Question: I have the following identity, that defines (implicitly) the number of partitions of positive integers (that is, the number of ways you can write the integer as the sum of ordered positive nonzero integers):

Some notes:
1. This is studied in the book Analytic Combinatorics by Flajolet and Sedjewick, and the image of the formula is taken from there, since stackoverflow doesn't support LaTeX.
2. sigma is the sum of the divisors of a number
I want to write a haskell program that computes a list with P coefficients.
The i-th term depends on all previous terms (is a sum of the list resulting on zipping the sigmas and the previous Ps).
This problem is a good example of how you can "calculate" a program from its specification, like Gibbons writes in his <URL>.
The question is: Is there a known recursion scheme that captures this kind of computation? Every term in the list depends on a computation with all previous terms, (and the result has no relation with the previous ones, I mean, you have to do a new traversal for every term)
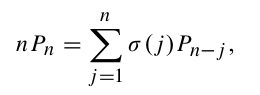
Answer: The basic answer to this question involves specialising a standard recursion scheme. But I got a bit carried away pulling at the thread of it. Things take a more abstract turn as I seek to apply the same method to structures other than lists. I end up reaching for Isaac Newton and Ralph Fox, and in the process devise the , which may be something new.
something of the sort ought to exist. It looks like a special case of the or "unfold". Let's start with what's called 'unfoldr' in the library.
'''
unfoldr :: (seed -> Maybe (value, seed)) -> seed -> [value]
'''
It shows how to grow a list of values from a seed, repeatedly using a function called a . At each step, the coalgebra says whether to stop with '[]' or to carry on by consing a value onto a list grown from a new seed.
'''
unfoldr coalg s = case coalg s of
Nothing -> []
Just (v, s') -> v : unfoldr coalg s'
'''
Here, the type can be whatever you like -- whatever local state is appropriate to the unfolding process. One entirely sensible notion of seed is simply "the list so far", perhaps in reverse order, so that the most recently added elements are nearest.
'''
growList :: ([value] -> Maybe value) -> [value]
growList g = unfoldr coalg B0 where
coalg vz = case g vz of -- I say "vz", not "vs" to remember it's reversed
Nothing -> Nothing
Just v -> Just (v, v : vz)
'''
At each step, our 'g' operation looks at the context of values we already have and decides whether to add another: if so, the new value becomes both the head of the list and the most recent value in the new context.
So, this 'growList' hands you at each step your list of previous results, ready for 'zipWith (*)'. The reversal is rather handy for the convolution, so perhaps we're looking at something like
'''
ps = growList $ \ pz -> Just (sum (zipWith (*) sigmas pz) 'div' (length pz + 1))
sigmas = [sigma j | j <- [1..]]
'''
perhaps?
For lists, we have a special case of the anamorphism, where the seed is the context of what we've built so far, and once we've said how to build a bit more, we know how to grow the context by the same token. It's not hard to see how that works for lists. But how does it work for anamorphisms in general?
We build up possibly infinite values whose node shape is given by some functor 'f' (whose parameter turns out to be "substructures" when we "tie the knot").
'''
newtype Nu f = In (f (Nu f))
'''
In an anamorphism, the coalgebra uses the seed to choose a shape for the outermost node, populated with seeds for the substructures. (Co)recursively, we map the anamorphism across, growing those seeds into substructures.
'''
ana :: Functor f => (seed -> f seed) -> seed -> Nu f
ana coalg s = In (fmap (ana coalg) (coalg s))
'''
Let's reconstruct 'unfoldr' from 'ana'. We can build lots of ordinary recursive structures from 'Nu' and a few simple parts: the .
'''
newtype K1 a x = K1 a -- constants (labels)
newtype I x = I x -- substructure places
data (f :+: g) x = L1 (f x) | R1 (g x) -- choice (like Either)
data (f :*: g) x = f x :*: g x -- pairing (like (,))
'''
with 'Functor' instances
'''
instance Functor (K1 a) where fmap f (K1 a) = K1 a
instance Functor I where fmap f (I s) = I (f s)
instance (Functor f, Functor g) => Functor (f :+: g) where
fmap h (L1 fs) = L1 (fmap h fs)
fmap h (R1 gs) = R1 (fmap h gs)
instance (Functor f, Functor g) => Functor (f :*: g) where
fmap h (fx :*: gx) = fmap h fx :*: fmap h gx
'''
For lists of 'value', the node shape functor is
'''
type ListF value = K1 () :+: (K1 value :*: I)
'''
meaning "either a boring label (for nil) or the (cons) pair of a 'value' label and a sublist". The type of a 'ListF value' coalgebra becomes
'''
seed -> (K1 () :+: (K1 value :*: I)) seed
'''
which is isomorphic (by "evaluating" the polynomial 'ListF value' at 'seed') to
'''
seed -> Either () (value, seed)
'''
which is but a hair's breadth from the
'''
seed -> Maybe (value, seed)
'''
that 'unfoldr' expects. You can recover an ordinary list like so
'''
list :: Nu (ListF a) -> [a]
list (In (L1 _)) = []
list (In (R1 (K1 a :*: I as))) = a : list as
'''
Now, how do we grow some general 'Nu f'? A good start is to choose the for the outermost node. A value of type 'f ()' gives just the shape of a node, with trivial stubs in the substructure positions. Indeed, to grow our trees, we basically need some way to choose the "next" node shape given some idea where we've got to and what we've done so far. We should expect
'''
grow :: (..where I am in a Nu f under construction.. -> f ()) -> Nu f
'''
Note that for growing lists, our step function returns a 'ListF value ()', which is isomorphic to 'Maybe value'.
But how do we express where we are in a 'Nu f' so far? We're going to be so-many-nodes-in from the root of the structure, so we should expect a stack of layers. Each layer should tell us (1) its shape, (2) which position we're currently at, and (3) the structures already built to the left of that position, but we expect still to have stubs in the positions at which we have not yet arrived. In other words, it's an example of the structure from my 2008 POPL paper about <URL>.
The dissection operator turns a functor 'f' (seen as a container of elements) into a bifunctor 'Diss f' with two different sorts of elements, those on the left (clowns) and those on the right (jokers) of a "cursor position" within an 'f' structure. First, let's have the 'Bifunctor' class and some instances.
'''
class Bifunctor b where
bimap :: (c -> c') -> (j -> j') -> b c j -> b c' j'
newtype K2 a c j = K2 a
data (f :++: g) c j = L2 (f c j) | R2 (g c j)
data (f :**: g) c j = f c j :**: g c j
newtype Clowns f c j = Clowns (f c)
newtype Jokers f c j = Jokers (f j)
instance Bifunctor (K2 a) where
bimap h k (K2 a) = K2 a
instance (Bifunctor f, Bifunctor g) => Bifunctor (f :++: g) where
bimap h k (L2 fcj) = L2 (bimap h k fcj)
bimap h k (R2 gcj) = R2 (bimap h k gcj)
instance (Bifunctor f, Bifunctor g) => Bifunctor (f :**: g) where
bimap h k (fcj :**: gcj) = bimap h k fcj :**: bimap h k gcj
instance Functor f => Bifunctor (Clowns f) where
bimap h k (Clowns fc) = Clowns (fmap h fc)
instance Functor f => Bifunctor (Jokers f) where
bimap h k (Jokers fj) = Jokers (fmap k fj)
'''
Note that 'Clowns f' is the bifunctor which amounts to an 'f' structure containing only clowns, whilst 'Jokers f' has only jokers. If you feel bothered by the repetition of all the 'Functor' paraphernalia to get the 'Bifunctor' paraphernalis, you're right to be bothered: it gets less laborious if we abstract away the arity and work with functors between sets, but that's a whole other story.
Let's define as a class which associates a bifunctor with a functor.
'''
class (Functor f, Bifunctor (Diss f)) => Dissectable f where
type Diss f :: * -> * -> *
rightward :: Either (f j) (Diss f c j, c) ->
Either (j, Diss f c j) (f c)
'''
The type 'Diss f c j' represents an 'f'-structure with a "hole" or "cursor position" at one element position, and in the positions to the left of the hole we have "clowns" in 'c', and to the right we have "jokers" in 'j'. (The terminology is lifted from the song "Stuck in the Middle with You".)
The key operation in the class is the isomorphism 'rightward' which tells us how to move one place to the right, starting from either
- -
and arriving at either
- -
Isaac Newton was fond of dissections, but he called them and defined them on real-valued functions to get the slope between two points on a curve, thus
'''
divDiff f c j = (f c - f j) / (c - j)
'''
and he used them to make best polynomial approximations to any old functions, and the like. Multiply up and multiply out
'''
divDiff f c j * c - j * divDiff f c j = f c - f j
'''
then get rid of the subtraction by adding to both sides
'''
f j + divDiff f c j * c = f c + j * divDiff f c j
'''
and you've got the 'rightward' isomorphism.
We might build a bit more intuition for these things if we look at the instances, and then we can get back to our original problem.
A boring old constant has zero as its divided difference.
'''
instance Dissectable (K1 a) where
type Diss (K1 a) = K2 Void
rightward (Left (K1 a)) = (Right (K1 a))
rightward (Right (K2 v, _)) = absurd v
'''
If we start to the left and go to the right, we jump over the whole structure, because there are no element positions. If we start in an element position, someone is lying!
The identity functor has just position.
'''
instance Dissectable I where
type Diss I = K2 ()
rightward (Left (I j)) = Left (j, K2 ())
rightward (Right (K2 (), c)) = Right (I c)
'''
If we start to the left, we arrive in the position and out pops the joker; push in a clown and we finish on the right.
For sums, the structure is inherited: we just have to get the detagging and retagging correct.
'''
instance (Dissectable f, Dissectable g) => Dissectable (f :+: g) where
type Diss (f :+: g) = Diss f :++: Diss g
rightward x = case x of
Left (L1 fj) -> ll (rightward (Left fj))
Right (L2 df, c) -> ll (rightward (Right (df, c)))
Left (R1 gj) -> rr (rightward (Left gj))
Right (R2 dg, c) -> rr (rightward (Right (dg, c)))
where
ll (Left (j, df)) = Left (j, L2 df)
ll (Right fc) = Right (L1 fc)
rr (Left (j, dg)) = Left (j, R2 dg)
rr (Right gc) = Right (R1 gc)
'''
For products, we must be somewhere in a pair of structures: either we're on the left between clowns and jokers with the right structure all jokers, or the left structure is all clowns and we're on the right between clowns and jokers.
'''
instance (Dissectable f, Dissectable g) => Dissectable (f :*: g) where
type Diss (f :*: g) = (Diss f :**: Jokers g) :++: (Clowns f :**: Diss g)
rightward x = case x of
Left (fj :*: gj) -> ll (rightward (Left fj)) gj
Right (L2 (df :**: Jokers gj), c) -> ll (rightward (Right (df, c))) gj
Right (R2 (Clowns fc :**: dg), c) -> rr fc (rightward (Right (dg, c)))
where
ll (Left (j, df)) gj = Left (j, L2 (df :**: Jokers gj))
ll (Right fc) gj = rr fc (rightward (Left gj)) -- (!)
rr fc (Left (j, dg)) = Left (j, R2 (Clowns fc :**: dg))
rr fc (Right gc) = Right (fc :*: gc)
'''
The 'rightward' logic ensures that we work our way through the left structure, then once we're done with it, we start work on the right. The line marked '(!)' is the key moment in the middle, where we emerge from the right of the left structure and then enter the left of the right structure.
Huet's notion of "left" and "right" cursor movements in data structures arise from dissectability (if you complete the 'rightward' isomorphism with its 'leftward' counterpart). The of 'f' is just the limit when the difference between clowns and jokers tend to zero, or for us, what you get when you have the same sort of stuff either side of the cursor.
Moreover, if you take clowns to be zero, you get
'''
rightward :: Either (f x) (Diss f Void x, Void) -> Either (x, Diss f Void x) (f Void)
'''
but we can remove the impossible input case to get
'''
type Quotient f x = Diss f Void x
leftmost :: f x -> Either (x, Quotient f x) (f Void)
leftmost = rightward . Left
'''
which tells us that every 'f' structure either has a leftmost element or none at all, a result we learn in school as the "Remainder Theorem". The multivariate version of the 'Quotient' operator is the "derivative" which Brzozowski applied to regular expressions.
But special case is Fox's derivative (about which I learned from <URL>:
'''
type Fox f x = Diss f x ()
'''
That's the type of 'f'-structures with stubs to the right of a cursor. we can give the type of our general 'grow' operator.
'''
grow :: Dissectable f => ([Fox f (Nu f)] -> f ()) -> Nu f
'''
Our "context" is a stack of layers, each of which has fully grown data to the left and stubs to the right. We can implement 'grow' directly as follows:
'''
grow g = go [] where
go stk = In (walk (rightward (Left (g stk)))) where
walk (Left ((), df)) = walk (rightward (Right (df, go (df : stk))))
walk (Right fm) = fm
'''
As we arrive at each position, the joker we extract is just a stub, but its context tells us how to extend the stack in order to grow a substructure of the tree, which gives us the clown that we need to move right. Once we've filled in all the stubs with trees, we're done!
But here's the twist: 'grow' is not so easy to express as an anamorphism. It's easy to give the "seed" for the leftmost child of each node, because we have only stubs to the right of us. But to give the next seed to the right, we need more than the leftmost seed -- we need the tree that grows from it! The anamorphism pattern requires us to give all the seeds for substructures before growing any of them. Our 'growList' is an anamorphism only because list nodes have child.
So it's something new, after all, growing from nothing, but allowing later growth at a given layer to depend on earlier trees, with the Fox derivative capturing the idea of "stubs where we have yet to work". Perhaps we should call it an , from the Greek alopex for "fox".